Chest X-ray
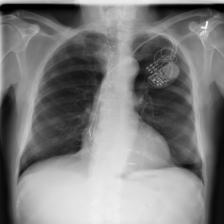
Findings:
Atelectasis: negative
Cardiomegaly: negative
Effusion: negative
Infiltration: negative
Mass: negative
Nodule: negative
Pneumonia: negative
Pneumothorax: negative
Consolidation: negative
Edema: negative
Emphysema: negative
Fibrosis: negative
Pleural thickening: negative
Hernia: negative